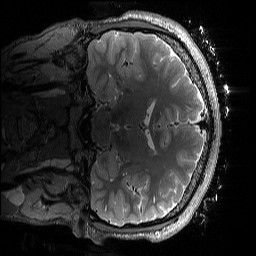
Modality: T2w
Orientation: coronal
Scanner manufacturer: siemens
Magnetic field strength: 3 T
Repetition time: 3.2 s
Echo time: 0.565 s